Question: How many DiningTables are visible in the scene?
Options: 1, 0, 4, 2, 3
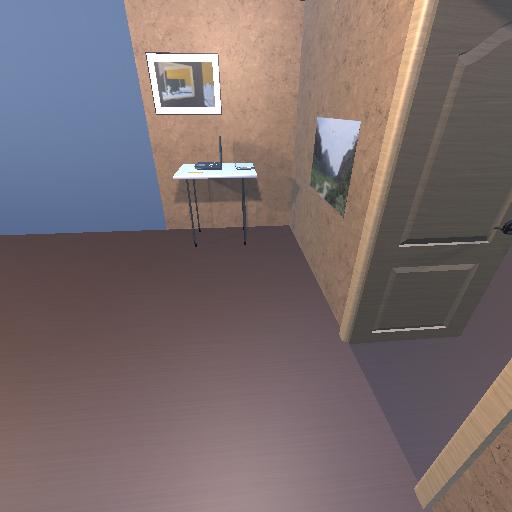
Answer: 1